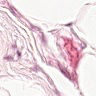
Metastatic tissue present: no